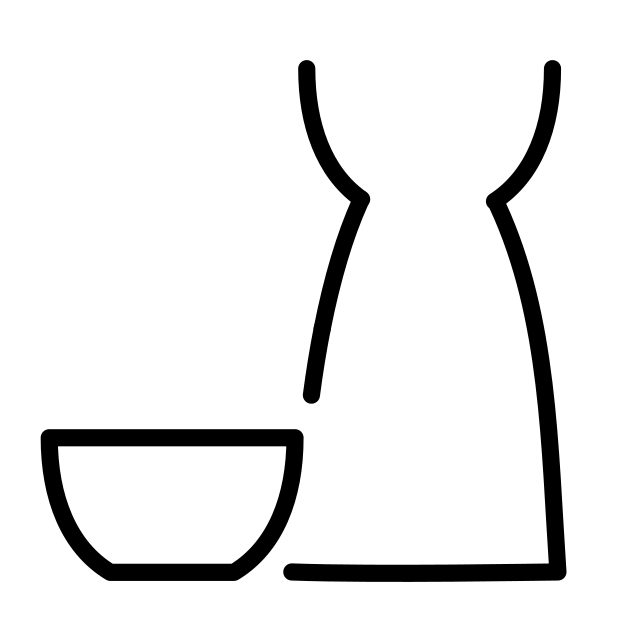
sake